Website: home-depot
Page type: customer-info-address
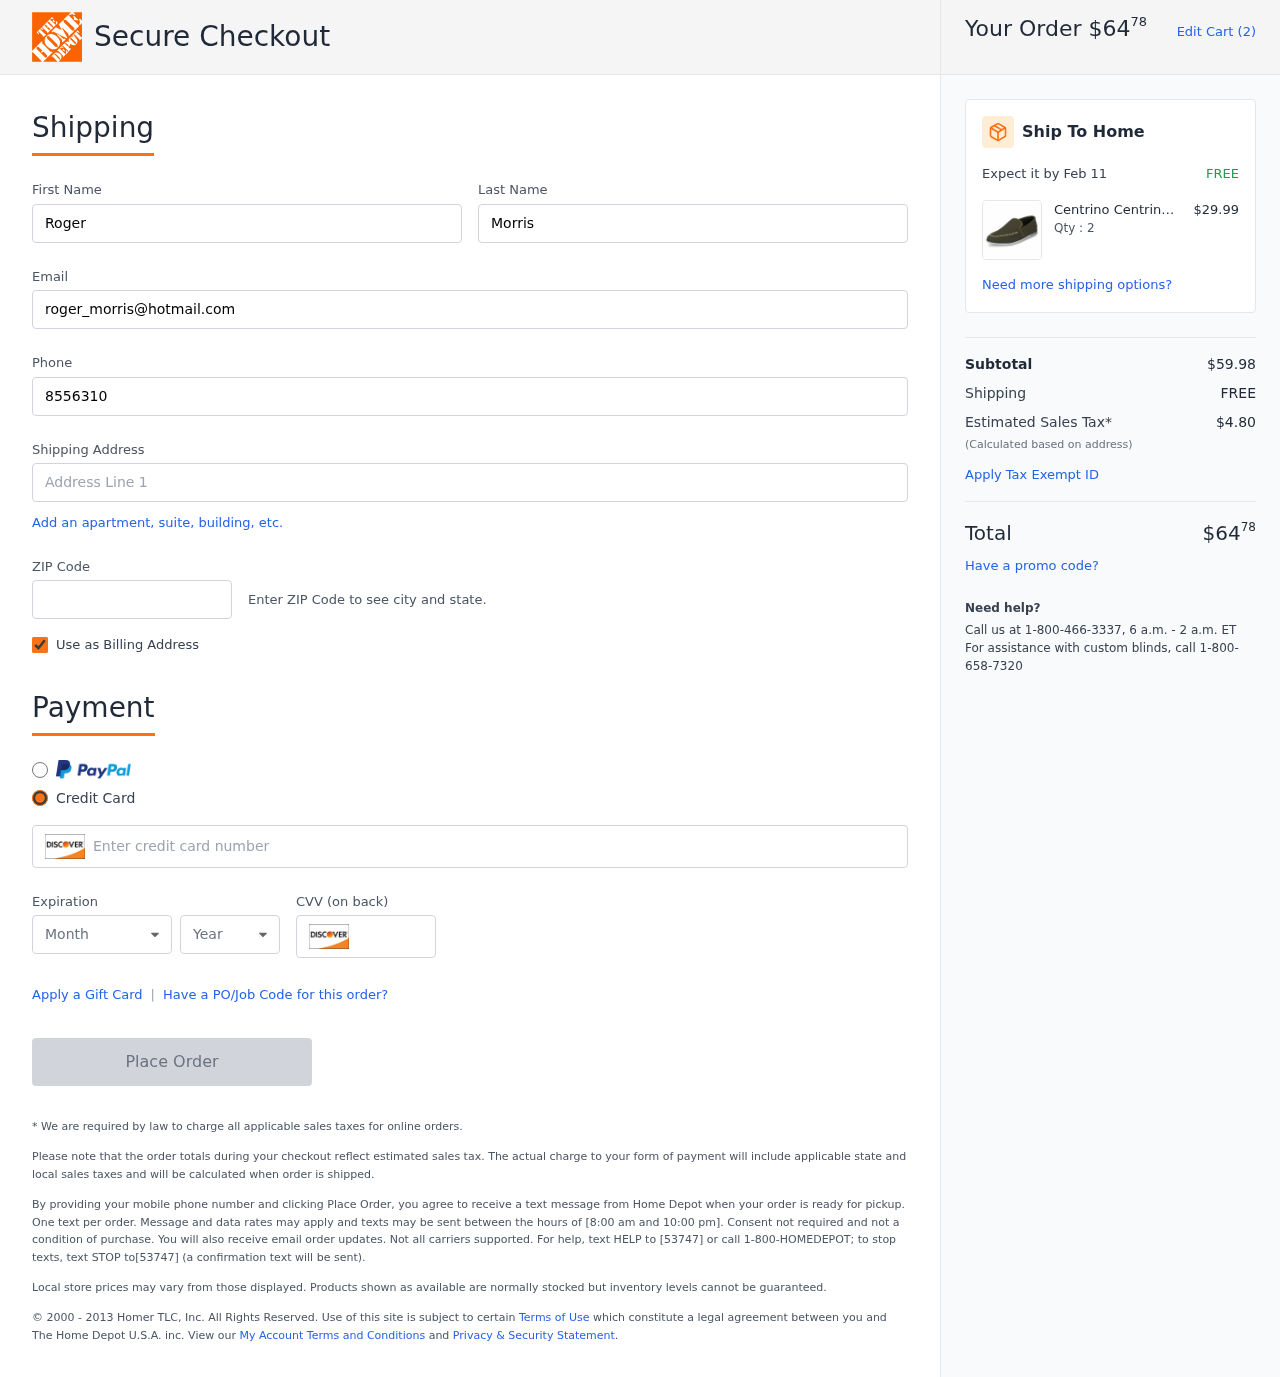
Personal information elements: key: PII_CARD_CVV
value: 979
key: PII_CARD_EXPIRY_MONTH
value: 04
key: PII_CARD_EXPIRY_YEAR
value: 28
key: PII_CARD_NUMBER
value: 6545 2364 4995 5854
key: PII_EMAIL
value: roger_morris@hotmail.com
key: PII_FIRSTNAME
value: Roger
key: PII_LASTNAME
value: Morris
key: PII_PHONE
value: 8556310638
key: PII_POSTCODE
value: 93784
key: PII_STREET
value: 491 Donald Drives Suite 241
Product elements: key: PRODUCT1_BRAND
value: Centrino
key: PRODUCT1_NAME
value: Centrino Men's S5698 Olive Loafers-8 UK (42 EU) (9 US) (S5698-1)
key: PRODUCT1_PRICE
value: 29.99
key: PRODUCT1_QUANTITY
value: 2
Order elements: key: ORDER_TOTAL
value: $6478
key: ORDER_NUM_ITEMS
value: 2
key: ORDER_DELIVERY_DATE
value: Feb 11
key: ORDER_SUBTOTAL
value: $59.98
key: ORDER_SHIPPING_COST
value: FREE
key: ORDER_TAX
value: $4.80